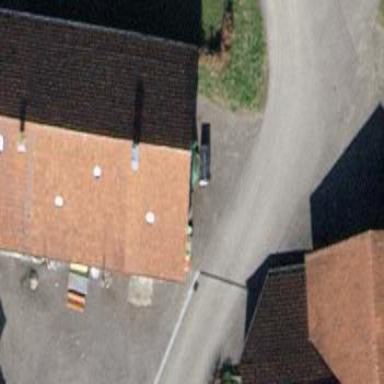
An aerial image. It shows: Farm auxiliary building with gabled roof.